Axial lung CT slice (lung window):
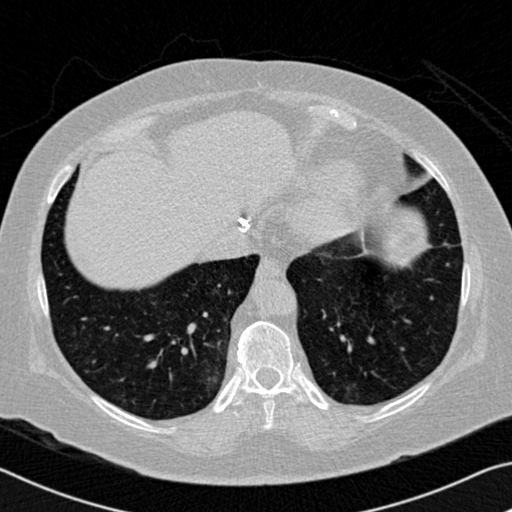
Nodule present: no